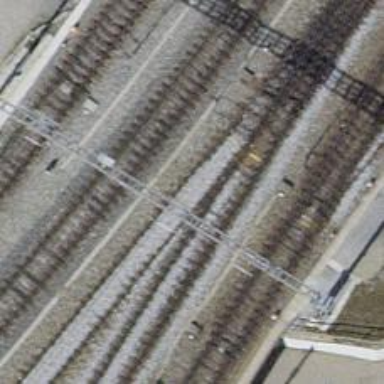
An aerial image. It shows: Railway bridge with electrified contact line. This bridge is part of railway siding.